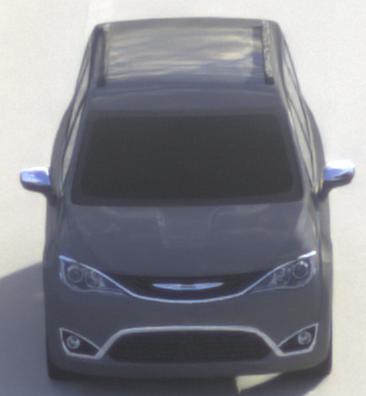
Make: Chrysler
Model: Pacifica
Detailed model: -
Model produced from: 2016
Model produced until: 2020
Doors: 5
Color: gray
Road condition: dry road
Daytime: morning or afternoon
Contrast: medium contrast